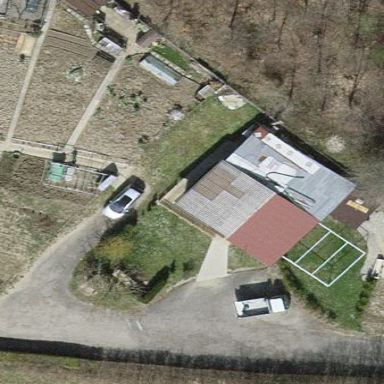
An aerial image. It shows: Allotment house.